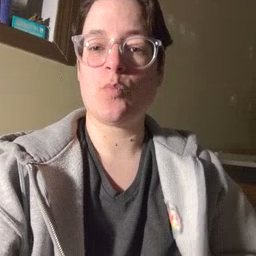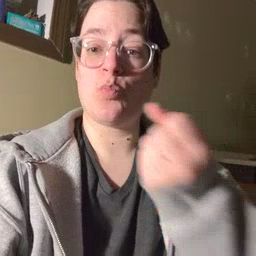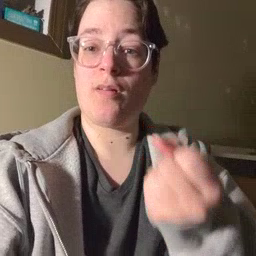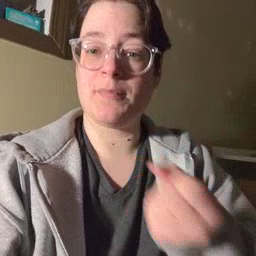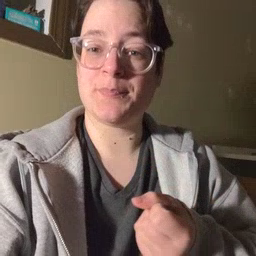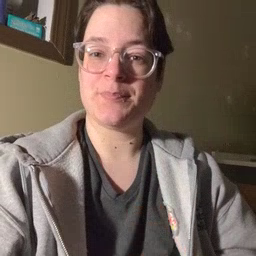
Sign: drawer